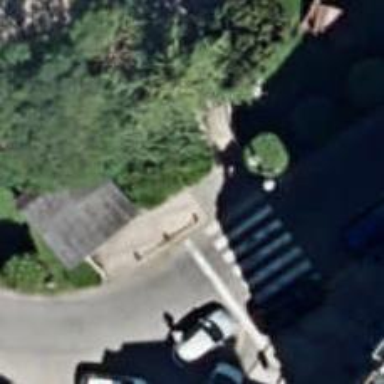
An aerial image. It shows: Parking entrance.